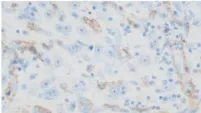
Histopathological examination with haematoxylin and eosin staining and Immunohistochemistry and FISH images. X400) SMA positivity (magnification.
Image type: pathology (immunostaining)